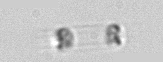
Label: Skeletonema